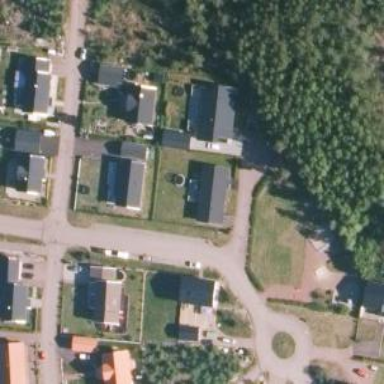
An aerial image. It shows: Living street.